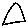
Label: triangle